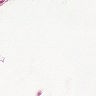
Metastatic tissue present: no